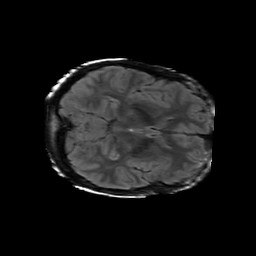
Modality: FLAIR
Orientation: axial
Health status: ill
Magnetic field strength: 3 T